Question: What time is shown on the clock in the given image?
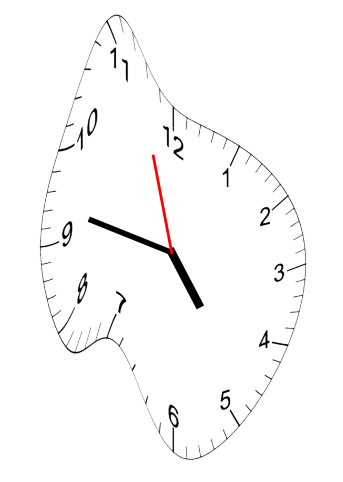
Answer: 04:46:57